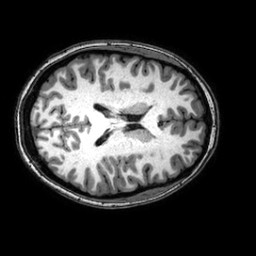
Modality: T1w
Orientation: axial
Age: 28
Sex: female